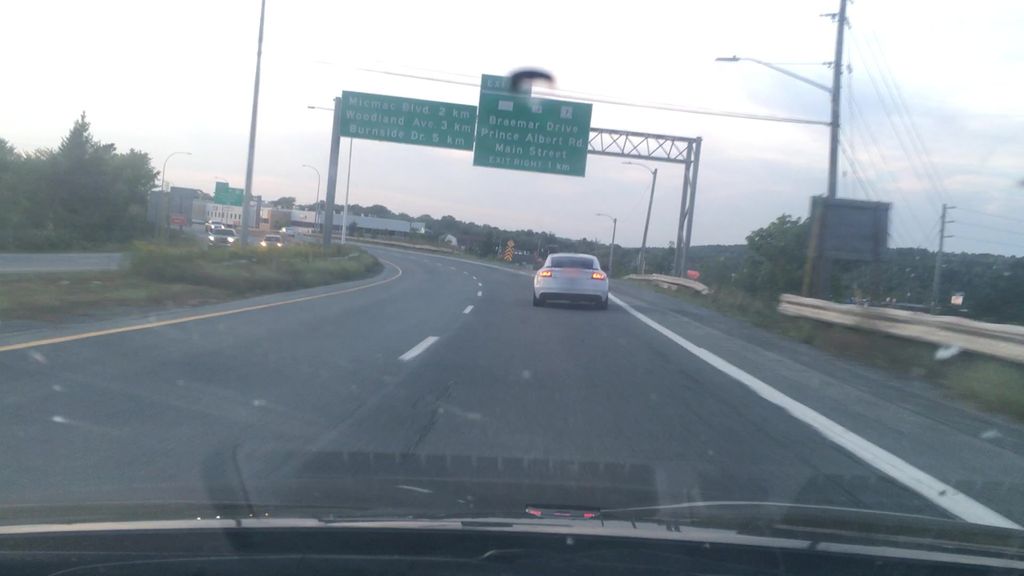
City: halifax